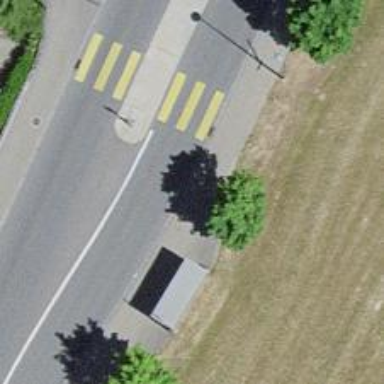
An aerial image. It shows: Platform for public transport with shelter.